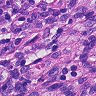
Metastatic tissue present: no